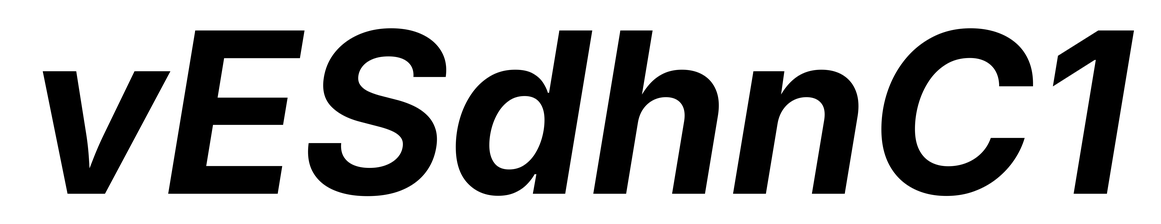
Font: Inter-Italic_Bold_Italic